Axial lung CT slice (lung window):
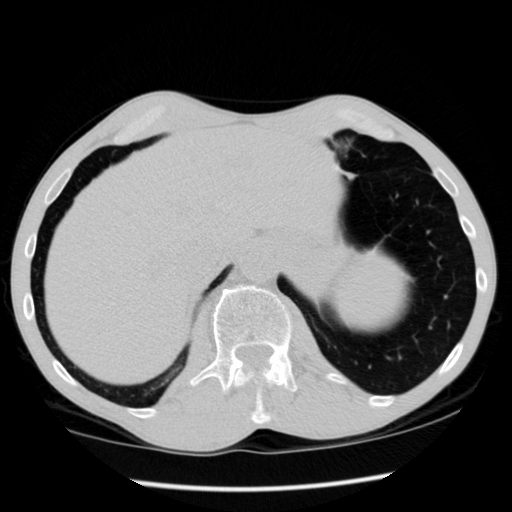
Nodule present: no